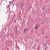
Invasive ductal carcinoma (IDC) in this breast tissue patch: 0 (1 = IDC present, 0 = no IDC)